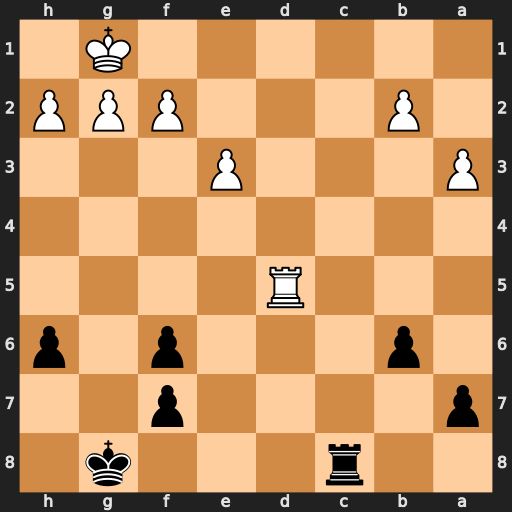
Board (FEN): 2r3k1/p4p2/1p3p1p/3R4/8/P3P3/1P3PPP/6K1
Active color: b
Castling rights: -
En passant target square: -
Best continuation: Rc1+ Rd1 Rxd1#